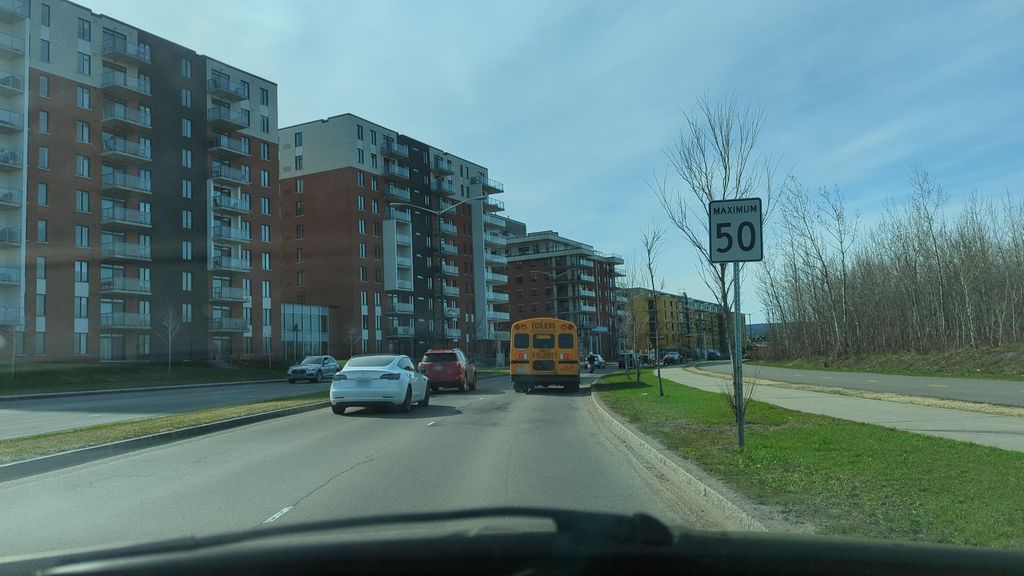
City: quebec_city